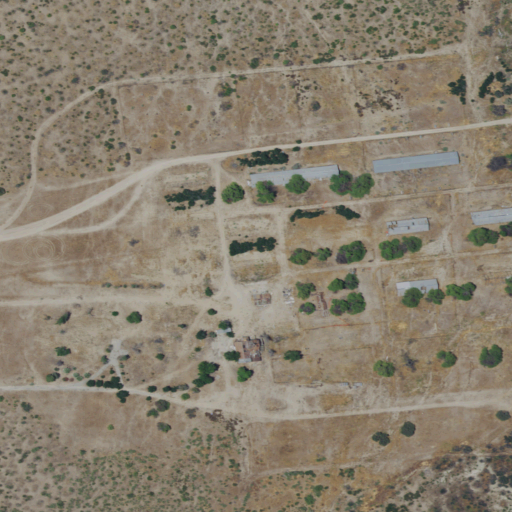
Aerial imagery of depression(s) in California named Stone Basin containing grassland, open development, and shrub